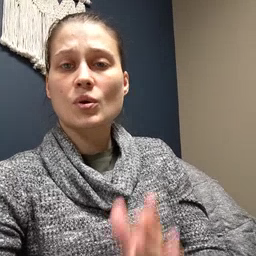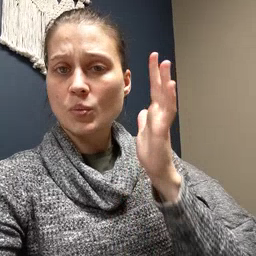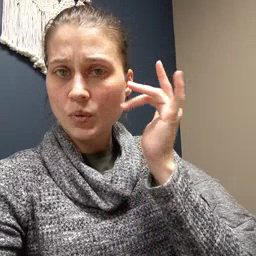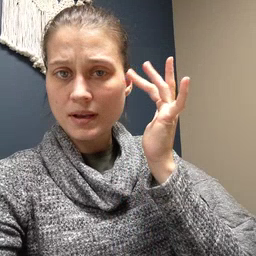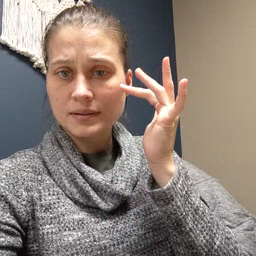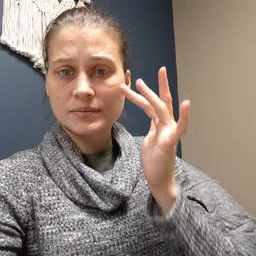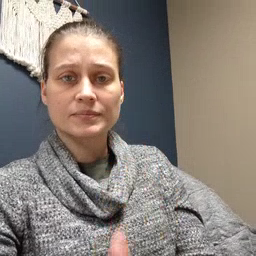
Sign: why